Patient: sex M, age 78
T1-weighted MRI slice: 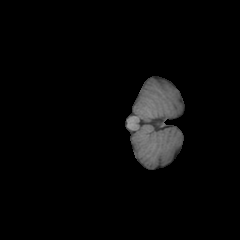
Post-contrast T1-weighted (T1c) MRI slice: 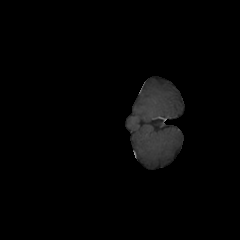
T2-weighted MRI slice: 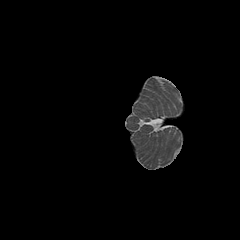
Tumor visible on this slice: no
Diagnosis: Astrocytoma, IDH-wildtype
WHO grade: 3